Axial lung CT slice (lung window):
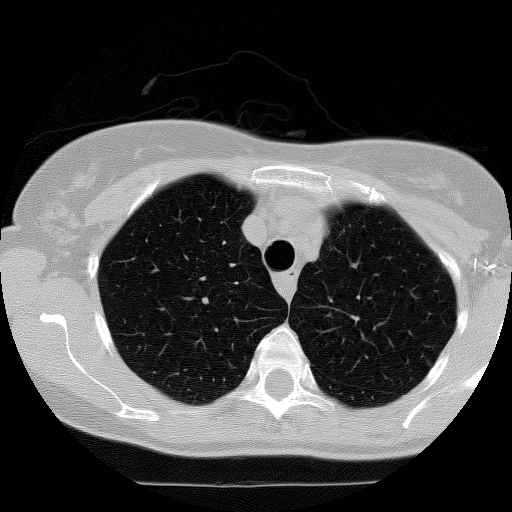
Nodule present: no